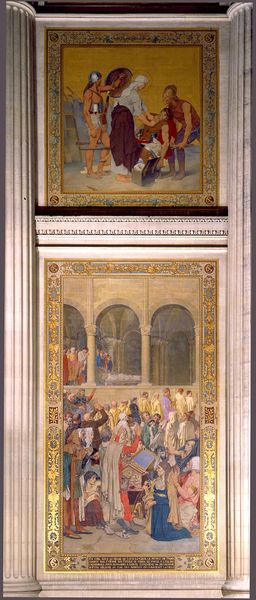
Titel: Die Heilung der Blatterrosenepedemie durch die Reliquien der heiligen Genovefa 1130
Künstler: Théodore Maillot
Standort: Paris
Institution: Panthéon
Schlagwörter: blau, gemälde, held, mann, frauen, gelb, grün, menschen, bunt, fenster, frankreich, frau, hell, männer, paris, raum, szene, säule, säulen, weiss, rot, ansammlung, leute, ornament, versammlung, wand, geschichte, lang, rahmen, stehen, bild, ebene, feld, felder, gold, mantel, innen, personen, beine, bein, farbig, bilder, bogen, zwei, pilaster, rand, figuren, rundbogen, dekoration, detail, inschrift, knie, hoch, bögen, schild, alter, antike, durchblick, orient, religion, deko, knien, soldat, verletzt, helm, rüstung, pantheon, verziert, römer, öffnung, gesims, kreuzgewölbe, griechen, kniend, mittelalter, rundbögen, krieger, knieen, rechteckig, griechenland, aussen, fresko, maria, anbetung, turban, szenen, goldgrund, anordnung, bitten, umrahmt, quadratisch, halbsäulen, halbsäule, dazwischen, blaues kleid, zwei bilder, icon, säule säulen, triptic